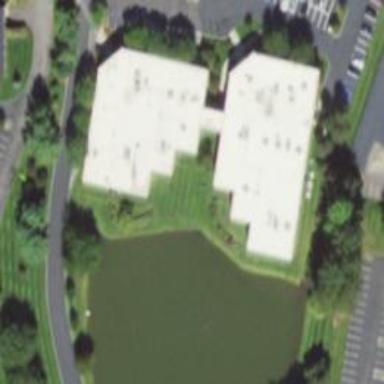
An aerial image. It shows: Building.